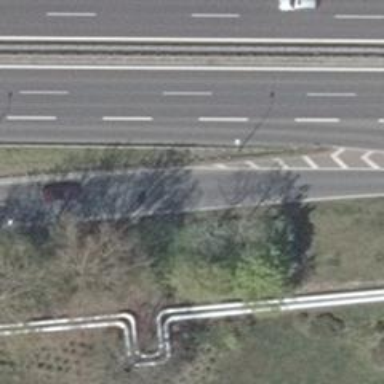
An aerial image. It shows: Asphalt trunk link road.